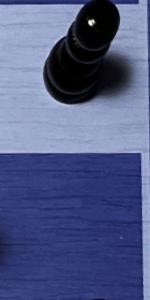
Label: Empty